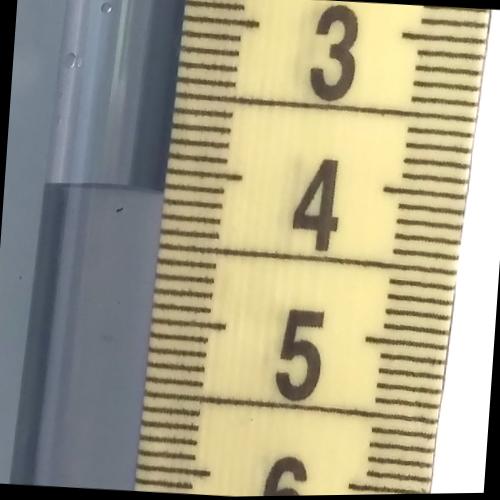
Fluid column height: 4.2 cm